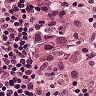
Metastatic tissue present: yes